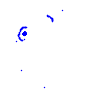
Particle: electron